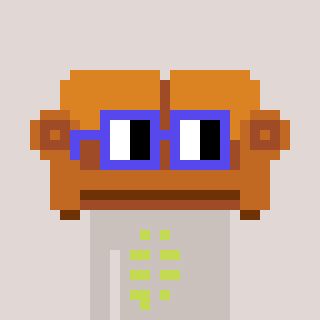
a pixel art character with square blue glasses, a couch-shaped head and a foggrey-colored body on a warm background